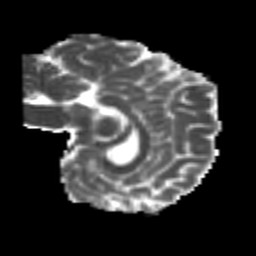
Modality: MD
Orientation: sagittal
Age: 21
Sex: female
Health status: healthy
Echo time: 0.074 s